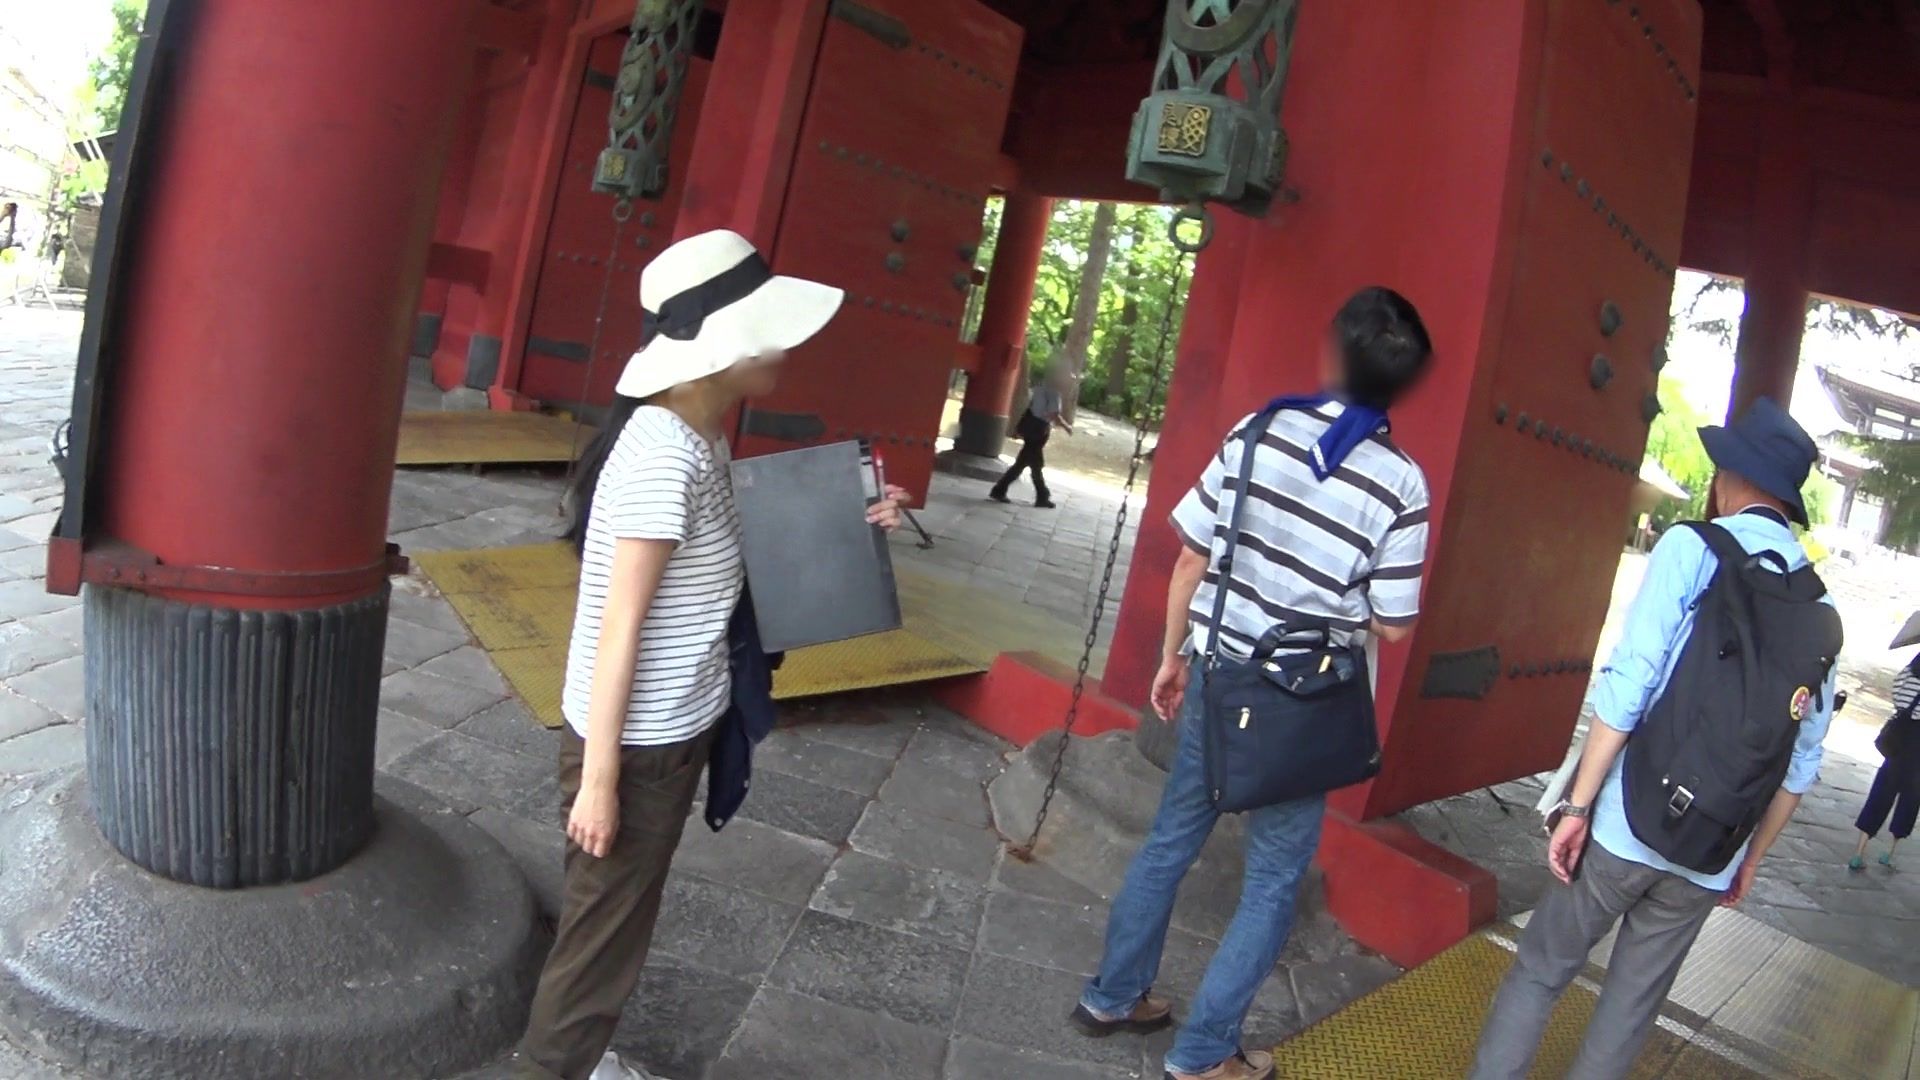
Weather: clear
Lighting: day
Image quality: good
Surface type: walking surface
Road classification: footway
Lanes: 3
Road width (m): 6.0
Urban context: urban centre
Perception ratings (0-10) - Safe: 2.68, Lively: 7.32, Beautiful: 1.36, Boring: 2.51, Depressing: 2.32, Wealthy: 3.25